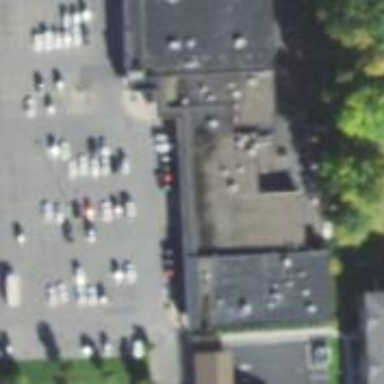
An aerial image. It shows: Post office.